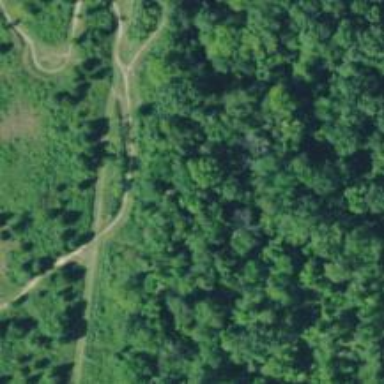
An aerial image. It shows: Path designated as bicycle road.